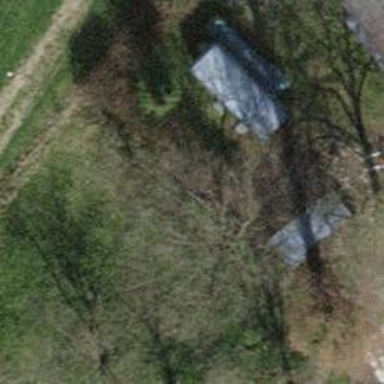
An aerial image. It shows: Single tag "natural: tree."